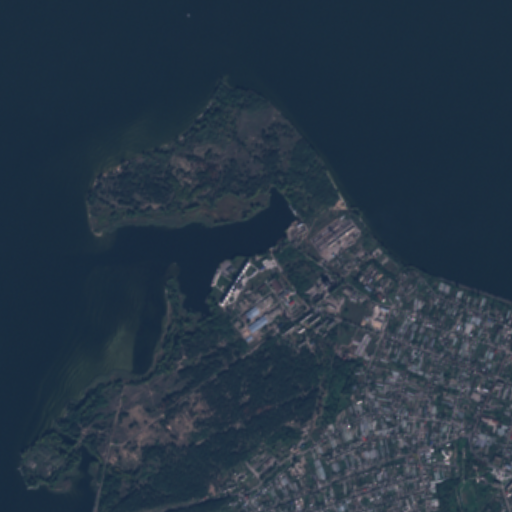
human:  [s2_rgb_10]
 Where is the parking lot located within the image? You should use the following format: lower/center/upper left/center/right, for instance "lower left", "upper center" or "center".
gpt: The parking lot is located in the lower right of the image.
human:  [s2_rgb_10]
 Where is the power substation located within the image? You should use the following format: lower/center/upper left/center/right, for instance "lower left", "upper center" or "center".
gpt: The power substation is located in the center of the image.
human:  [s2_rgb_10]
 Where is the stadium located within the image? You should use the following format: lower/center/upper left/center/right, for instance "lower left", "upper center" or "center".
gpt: The stadium is located in the lower right of the image.
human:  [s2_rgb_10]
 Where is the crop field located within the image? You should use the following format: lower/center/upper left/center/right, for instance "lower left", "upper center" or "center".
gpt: There is no crop field in the image.